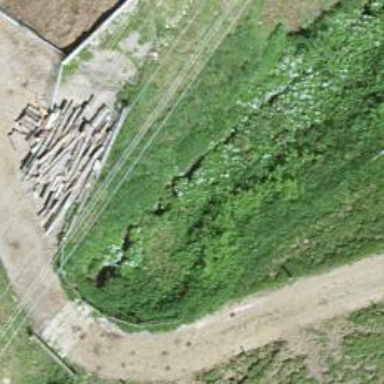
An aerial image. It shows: Culvert tunnel.